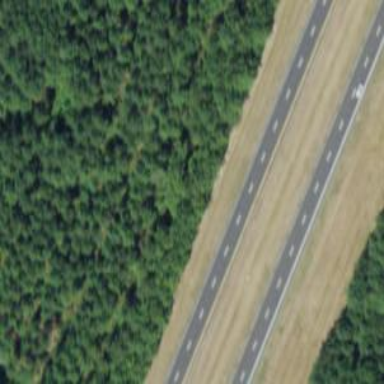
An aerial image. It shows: Primary highway.